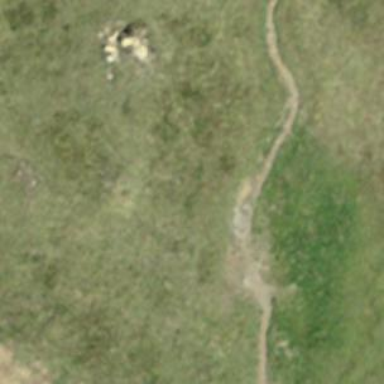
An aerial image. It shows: Dirt path with excellent trail visibility.